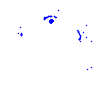
Particle: pion